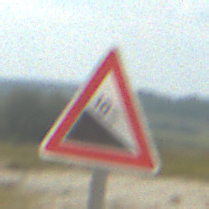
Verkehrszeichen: Gefaelle10
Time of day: MorningAfternoon
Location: Outdoor (Beach)
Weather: PartlyCloudy
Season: NotSpecified
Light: Natural